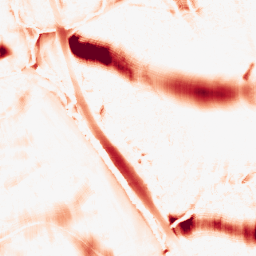
Category: morphological
Decomposition family: morphological_ellipse
Decomposition parameters: operation: opening
width: 50
height: 30
Upsampling method: sinc_hamming
Upsampling parameters: scale: 8
kernel_size: 16
Upsampling scale: 8